【题型】解答题　【知识点】解析几何　【难度】easy
已知椭圆 \( C:\frac{x^2}{12}+y^2=1 \)，点 \( P \) 为 \( C \) 的上顶点。
\vspace{0.5em}
\noindent
(1) 求椭圆 \( C \) 的离心率；
\vspace{0.5em}
\noindent
(2) 求椭圆上动点 \( T \) 到点 \( P \) 的距离的最大值；
\vspace{0.5em}
\noindent
(3) 设与两坐标轴均不垂直的直线 \( l \) 与椭圆 \( C \) 交于异于 \( P \) 的两点 \( A \) 和 \( B \)，设直线 \( PA \)、\( PB \) 的斜率分别为 \( k_1 \)、\( k_2 \)，当 \( k_1 + k_2 = -2 \) 时，判断直线 \( l \) 是否经过定点？若是，请求出这一定点；若不是，请说明理由。
【解答】
\pagestyle{empty}
\noindent
【详解】

\noindent
(1) 由题 \(a^2 = 12\)，\(b^2 = 1\)，\(c^2 = 11\)。
所以离心率 \(e = \frac{c}{a} = \frac{\sqrt{11}}{\sqrt{12}} = \frac{\sqrt{33}}{6}\)。

\vspace{0.5em}
\noindent
(2) 由题可知 \(P(0,1)\)，设 \(T(x,y)\)，
则 \(PT^2 = x^2 + (y - 1)^2 = 12 - 12y^2 + y^2 - 2y + 1 = -11y^2 - 2y + 13 = -11\left(y + \frac{1}{11}\right)^2 + \frac{144}{11}\)，\(y \in [-1,1]\)。
由于 \(-\frac{1}{11} \in [-1,1]\)，
所以当 \(y = -\frac{1}{11}\) 时，\(PT\) 取到最大值为 \(\frac{12\sqrt{11}}{11}\)。

\vspace{0.5em}
\noindent
(3)

\noindent
设 \(l: y = kx + m\)，\(A(x_1,y_1)\)，\(B(x_2,y_2)\)。
因为直线 \(l\) 与椭圆 \(C\) 交于异于 \(P\) 的两点 \(A\) 和 \(B\)，所以 \(m \neq 1\)。

所以 \(\begin{cases} y = kx + m \\ x^2 + 12y^2 = 12 \end{cases}\)，故 \((1 + 12k^2)x^2 + 24kmx + 12m^2 - 12 = 0\)，则
\[
\begin{cases}
\Delta > 0 \\
x_1 + x_2 = \frac{-24km}{1 + 12k^2} \\
x_1x_2 = \frac{12m^2 - 12}{1 + 12k^2}
\end{cases}
\]

\[
k_1 + k_2 = \frac{y_1 - 1}{x_1} + \frac{y_2 - 1}{x_2} = \frac{2kx_1x_2 + (m - 1)(x_1 + x_2)}{x_1x_2} = \frac{24km^2 - 24k - 24km(m - 1)}{12m^2 - 12} = \frac{2km - 2k}{m^2 - 1} = -2,
\]
即 \(m^2 + km - k - 1 = 0\)，
故 \(m(k + 1) + (m - 1) = 0\)，所以 \(m = -k - 1\) 或 \(m = 1\)（因为 \(m \neq 1\)，故舍去）。

\pagestyle{empty}
\noindent
当 \(m = -k - 1\)，\(y = kx - k - 1 = k(x - 1) - 1\)，过定点 \((1, -1)\)。

\noindent
因此直线 \(l\) 过定点 \((1, -1)\)。
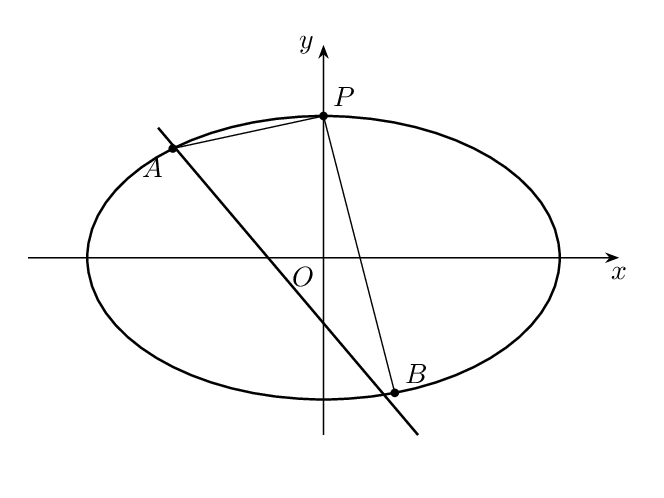